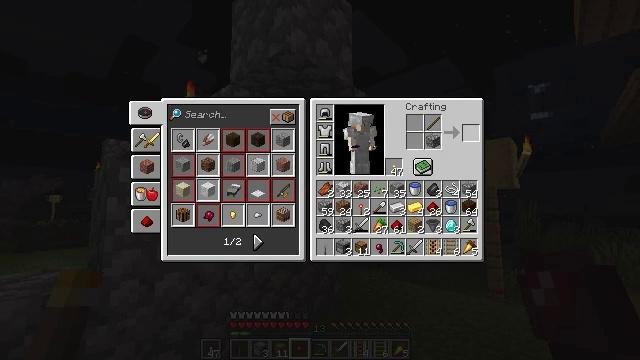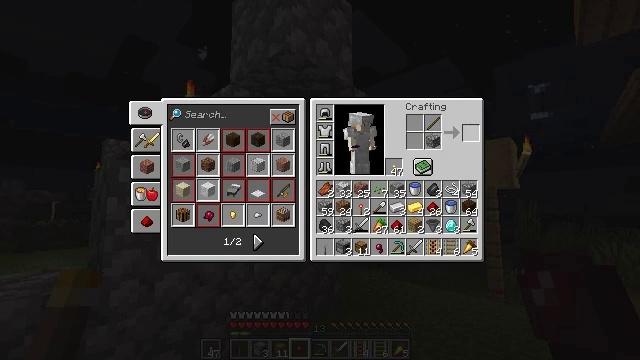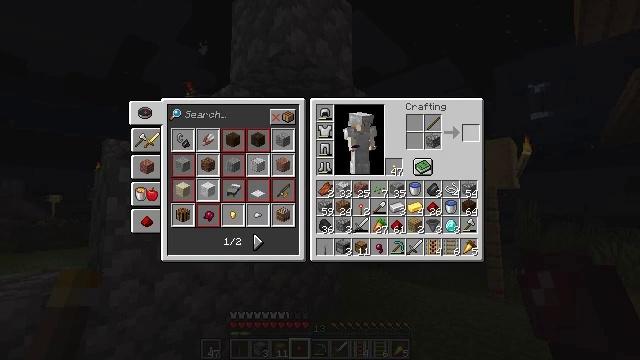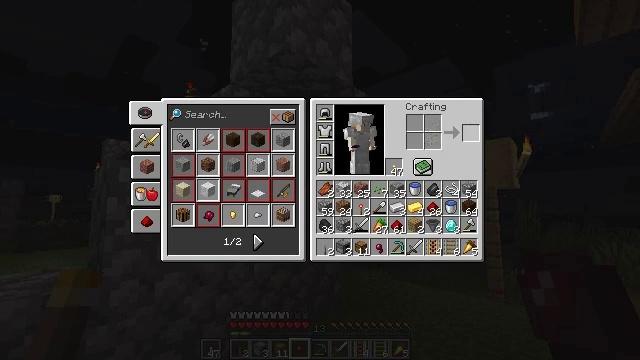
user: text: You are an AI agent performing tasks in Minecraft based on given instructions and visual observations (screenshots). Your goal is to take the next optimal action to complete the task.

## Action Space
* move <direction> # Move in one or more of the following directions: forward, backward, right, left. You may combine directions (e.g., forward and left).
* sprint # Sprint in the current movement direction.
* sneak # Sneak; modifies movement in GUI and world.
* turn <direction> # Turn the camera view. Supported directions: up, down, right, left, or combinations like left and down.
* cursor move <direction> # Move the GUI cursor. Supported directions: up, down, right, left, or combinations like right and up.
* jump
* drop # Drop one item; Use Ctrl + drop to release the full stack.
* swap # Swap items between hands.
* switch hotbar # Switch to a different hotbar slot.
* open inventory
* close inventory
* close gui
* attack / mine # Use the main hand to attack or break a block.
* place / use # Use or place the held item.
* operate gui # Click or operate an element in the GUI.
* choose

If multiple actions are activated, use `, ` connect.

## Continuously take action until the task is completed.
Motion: motion action
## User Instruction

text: Craft a lever.
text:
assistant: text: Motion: sneak
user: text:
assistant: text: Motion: sneak
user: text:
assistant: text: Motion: sneak
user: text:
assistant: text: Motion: sneak